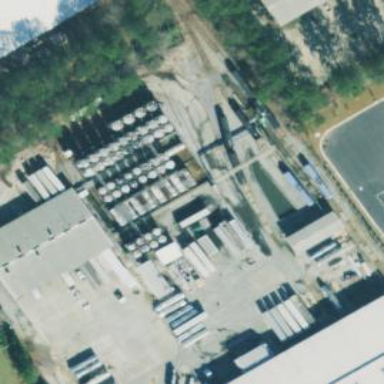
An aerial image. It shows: Rail spur service.